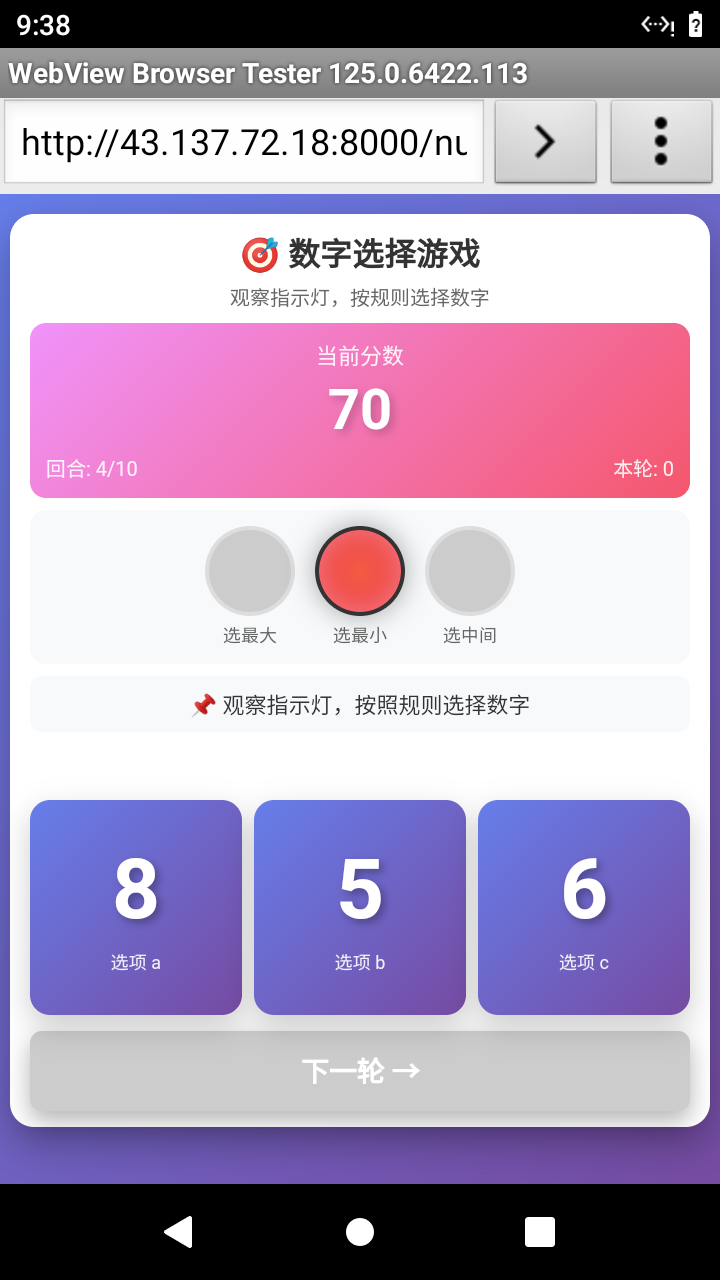

Select the correct number based on the traffic light color.
Answer: 1